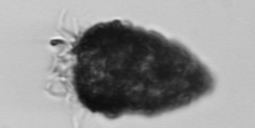
Label: Tintinnopsis